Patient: sex M, age 57
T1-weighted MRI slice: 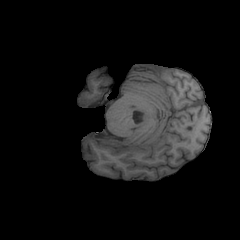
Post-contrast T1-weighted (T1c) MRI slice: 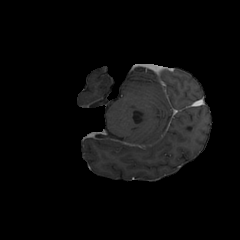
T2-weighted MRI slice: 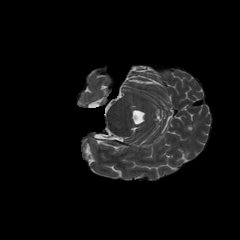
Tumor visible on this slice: no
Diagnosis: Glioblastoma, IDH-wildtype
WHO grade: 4